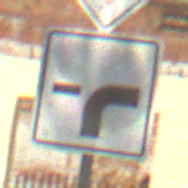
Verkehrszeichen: VerlaufVorfahrtsstrasse9
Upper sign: Vorfahrtsstrasse
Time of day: Midday
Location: Outdoor (Suburban)
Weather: PartlyCloudy
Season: NotSpecified
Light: Natural